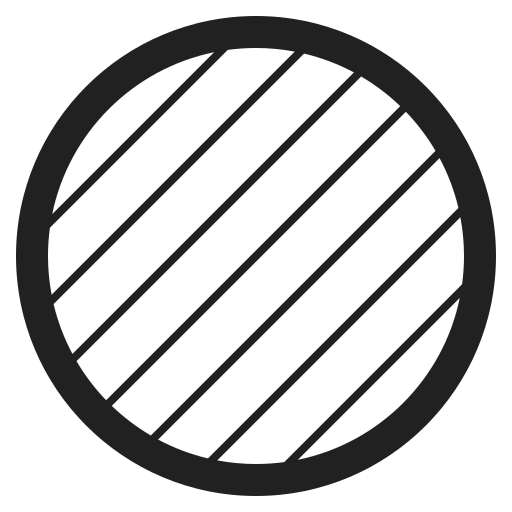
yellow circle high contrast